Question: I am developing an android application which uses sliding Viewpager of Tabs.(i.e).Sliding Tabs.
I have used the code from <URL>.
It works well.
and now I want to customize tabs underline/tabs background color.
My Screenshot is shown below.

How could I do this?Thanks.
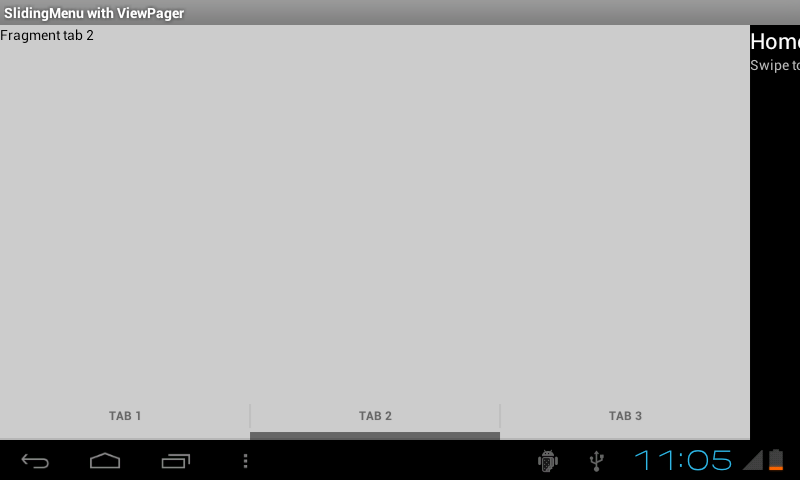
Answer: Try this:
Replace the content of your left_menu.xml file with this
'''
<?xml version="1.0" encoding="utf-8"?>
<RelativeLayout xmlns:android="http://schemas.android.com/apk/res/android"
android:id="@+id/left_menu"
android:layout_width="match_parent"
android:layout_height="match_parent"
android:background="#CCC"
android:orientation="vertical" xmlns:app="http://schemas.android.com/apk/res/org.grec">
<com.astuetz.viewpager.extensions.PagerSlidingTabStrip
android:id="@+id/tabs"
app:shouldExpand="true"
android:layout_width="match_parent"
android:layout_alignParentBottom="true"
android:layout_height="48dip"
android:background="#00FF00"
app:indicatorColor="#FF0000"
app:underlineColor="#F6CECE" />
<android.support.v4.view.ViewPager
android:id="@+id/pager"
android:layout_width="match_parent"
android:layout_height="match_parent"
android:layout_above="@id/tabs" />
</RelativeLayout>
'''
I have tested it see the snapshot: